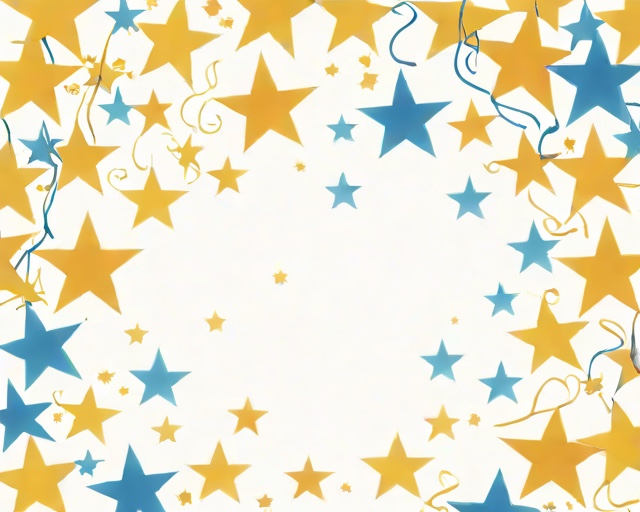
Category: Congratulations